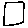
Label: square